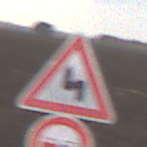
Verkehrszeichen: DoppelkurveZunaechstLinks
Zusatzzeichen unten: Ueberholverbot
Umgebung: Outdoor, Nature
Tageszeit: MorningAfternoon
Wetter: Overcast
Licht: Natural
Jahreszeit: NotSpecified
Kontrast: LowContrast